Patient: sex M, age 55
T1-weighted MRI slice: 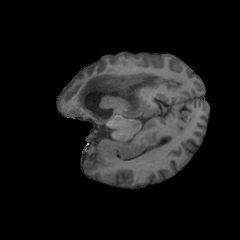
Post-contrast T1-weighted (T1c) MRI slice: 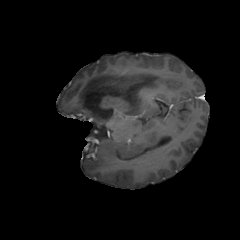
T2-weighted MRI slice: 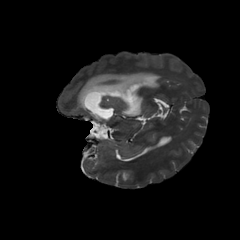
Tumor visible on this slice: yes
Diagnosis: Glioblastoma, IDH-wildtype
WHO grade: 4